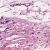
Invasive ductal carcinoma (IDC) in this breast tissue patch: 0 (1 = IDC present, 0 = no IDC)